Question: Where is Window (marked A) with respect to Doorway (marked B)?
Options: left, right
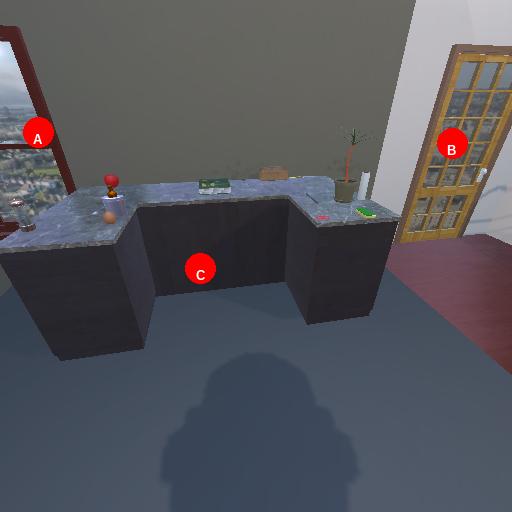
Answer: left